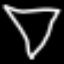
Label: diamond